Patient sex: M
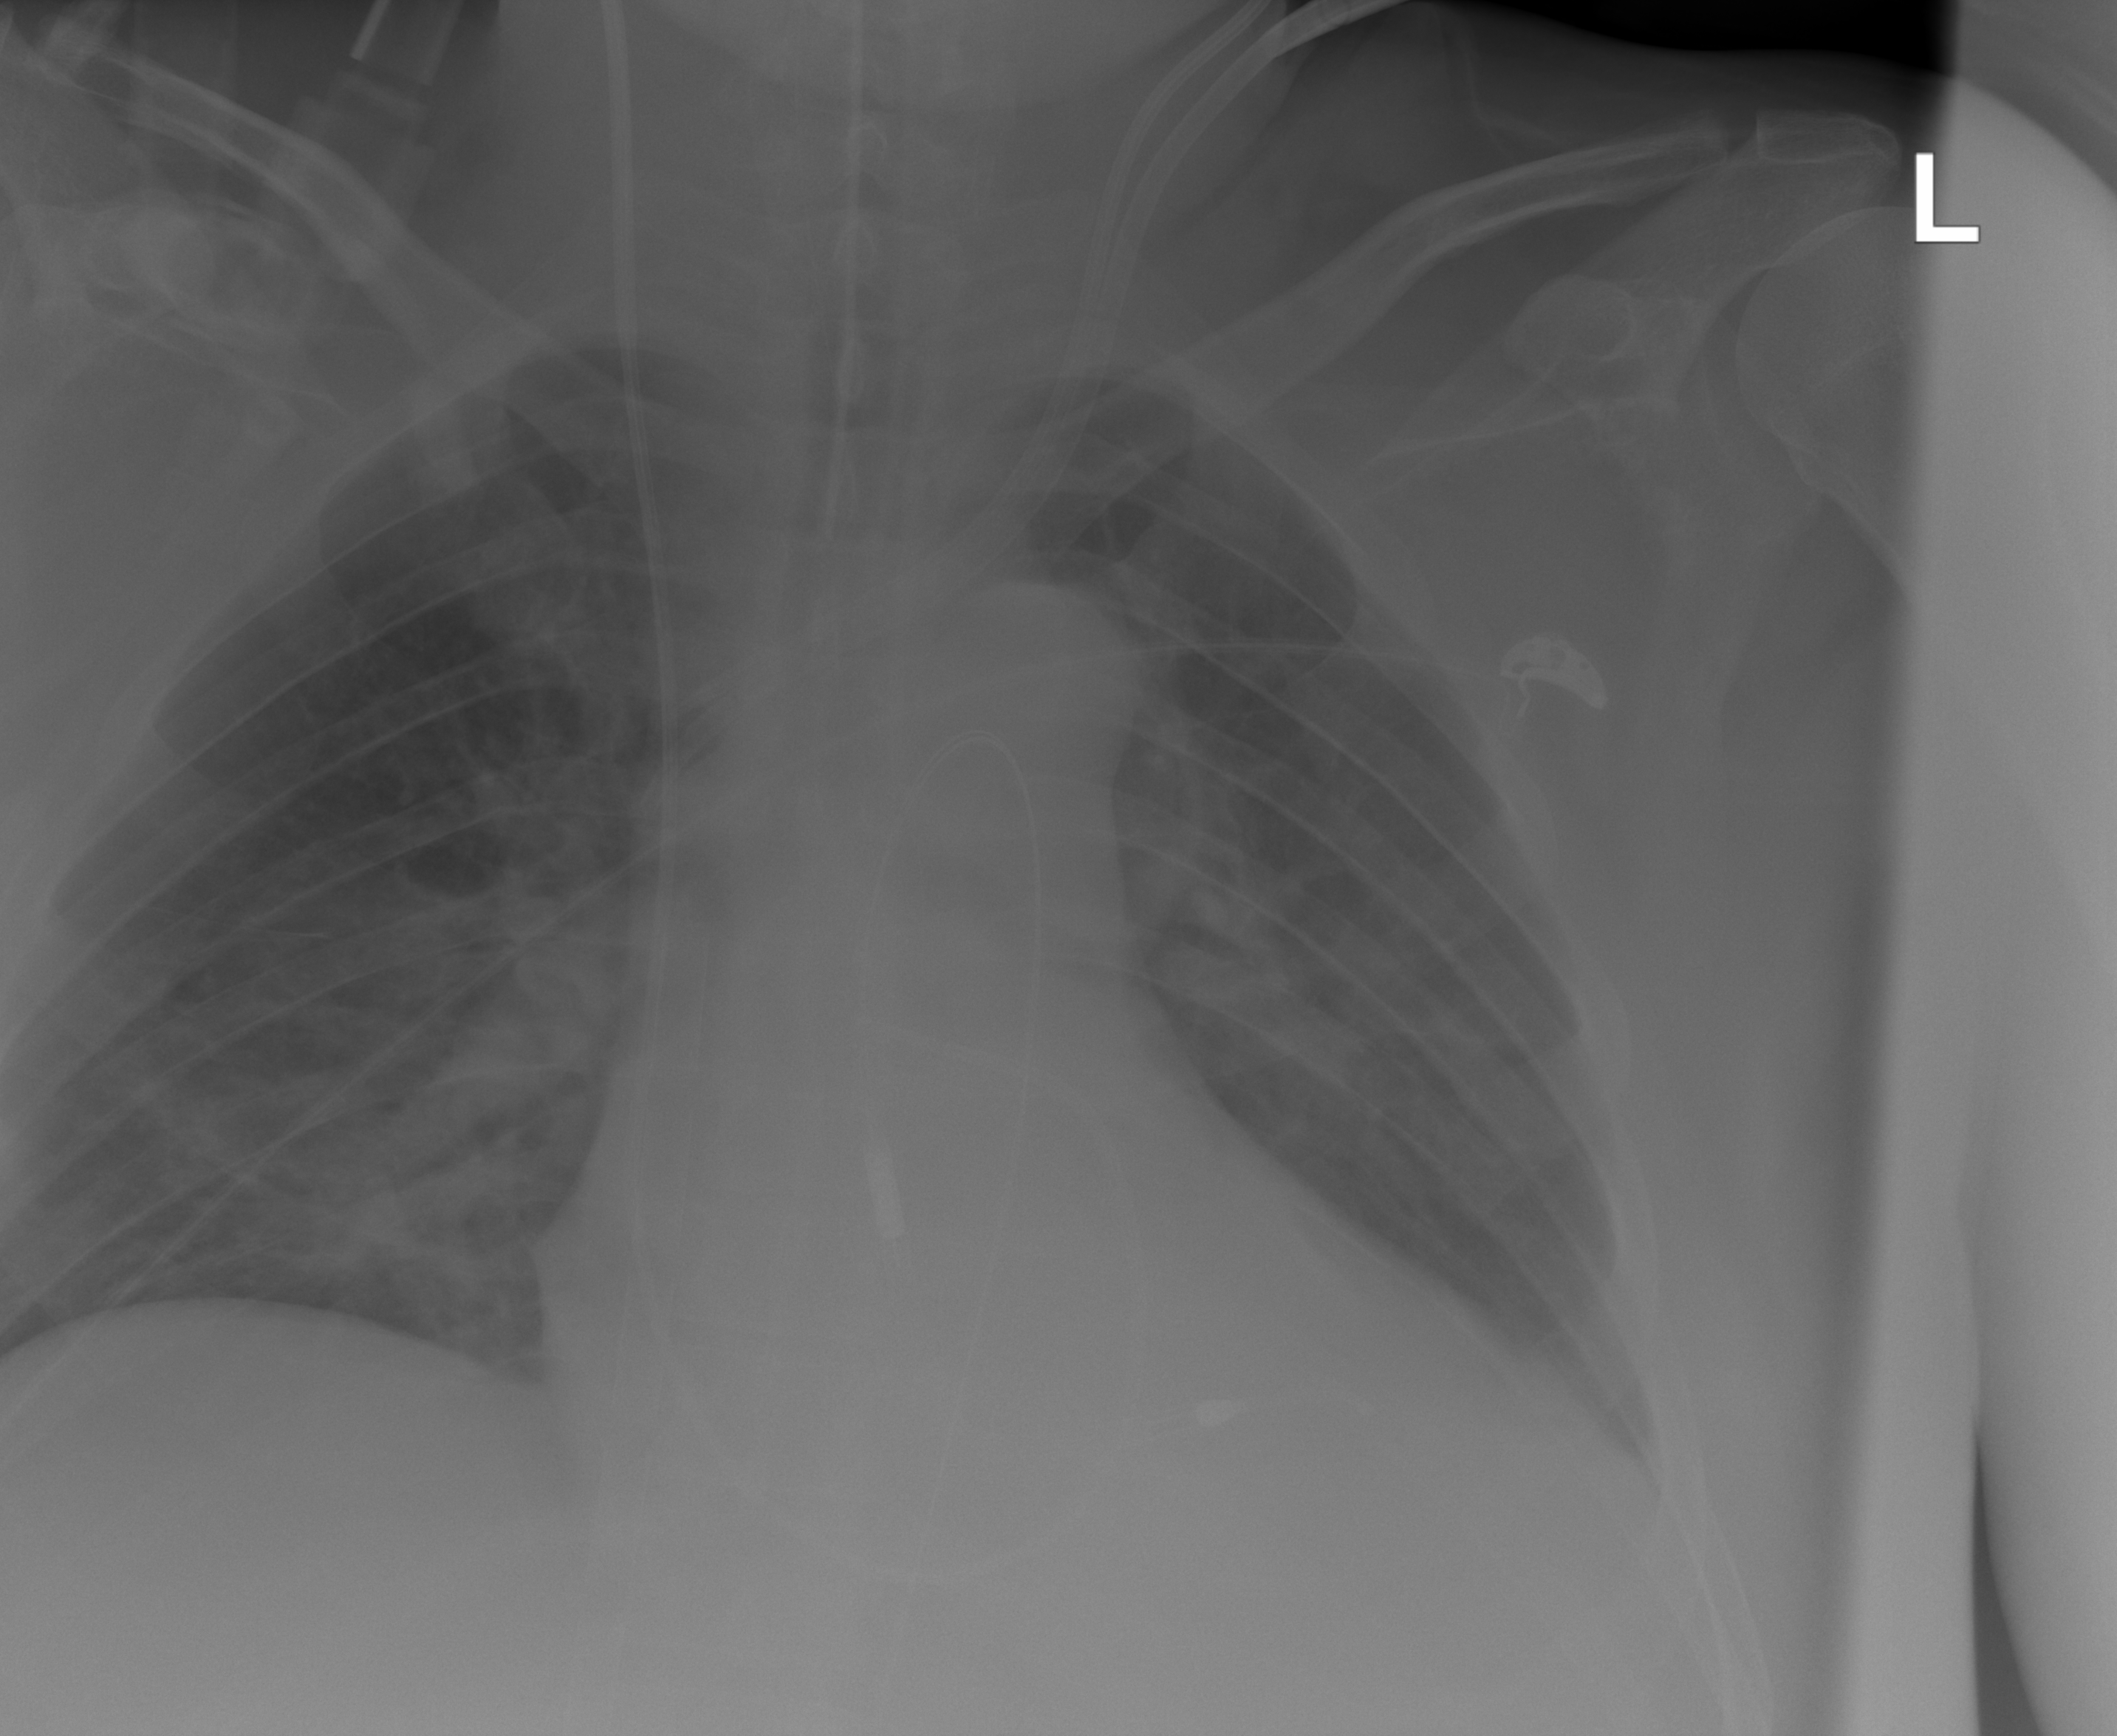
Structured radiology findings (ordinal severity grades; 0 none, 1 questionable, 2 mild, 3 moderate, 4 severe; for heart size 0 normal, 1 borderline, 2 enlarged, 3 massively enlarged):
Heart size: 2
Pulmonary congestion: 2
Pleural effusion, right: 0
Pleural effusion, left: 2
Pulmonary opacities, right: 2
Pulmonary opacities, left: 0
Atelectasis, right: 2
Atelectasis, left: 2